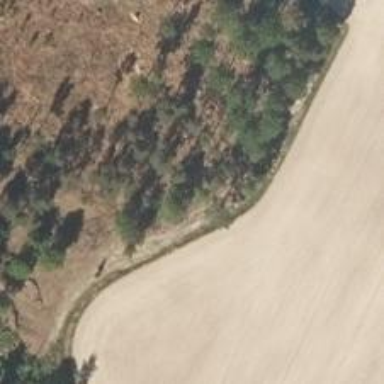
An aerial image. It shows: Natural cliff.